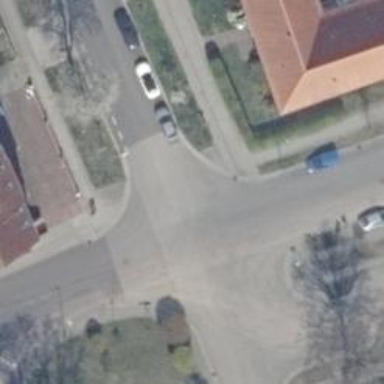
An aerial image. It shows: Residential road with asphalt surface. There is sidewalk on the left side with sett surface.